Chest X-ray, PA view. Patient: 62 years old, sex M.
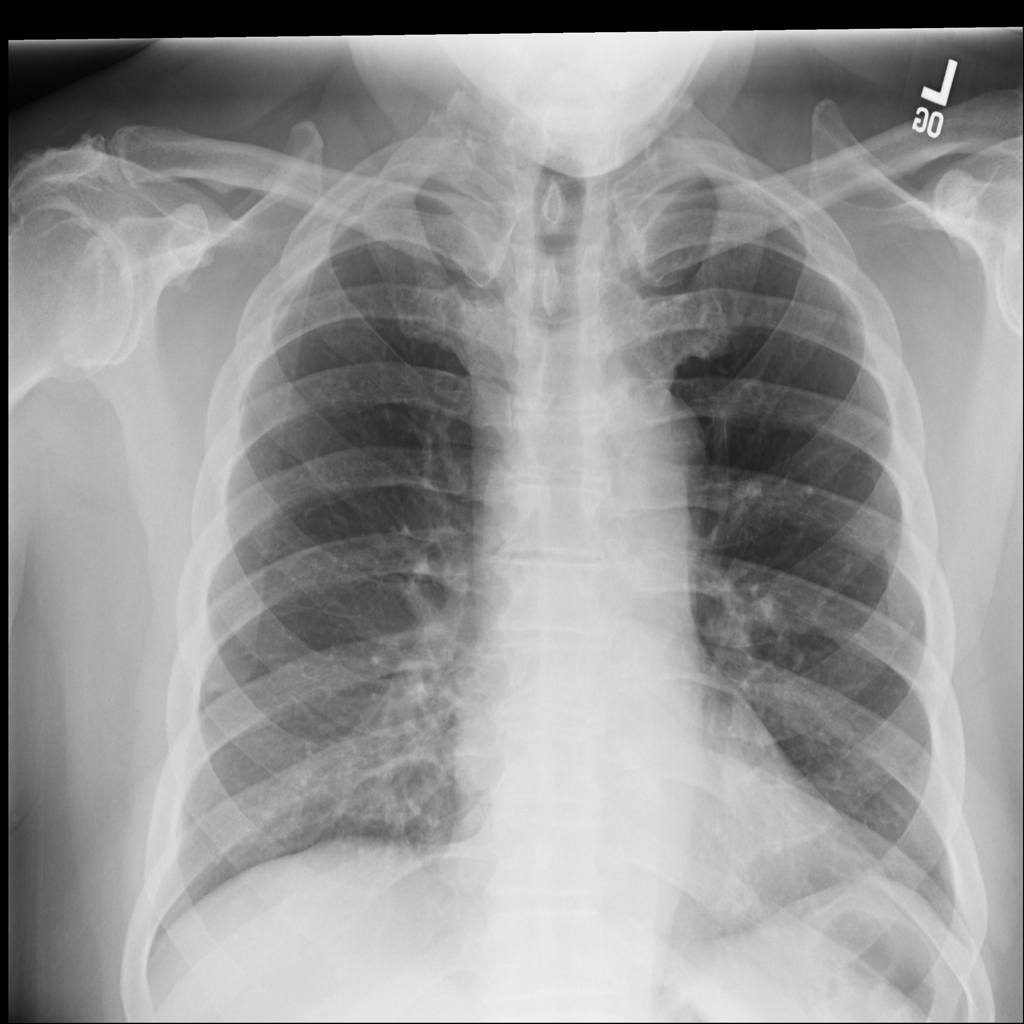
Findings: No Finding